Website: macys
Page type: customer-info-address
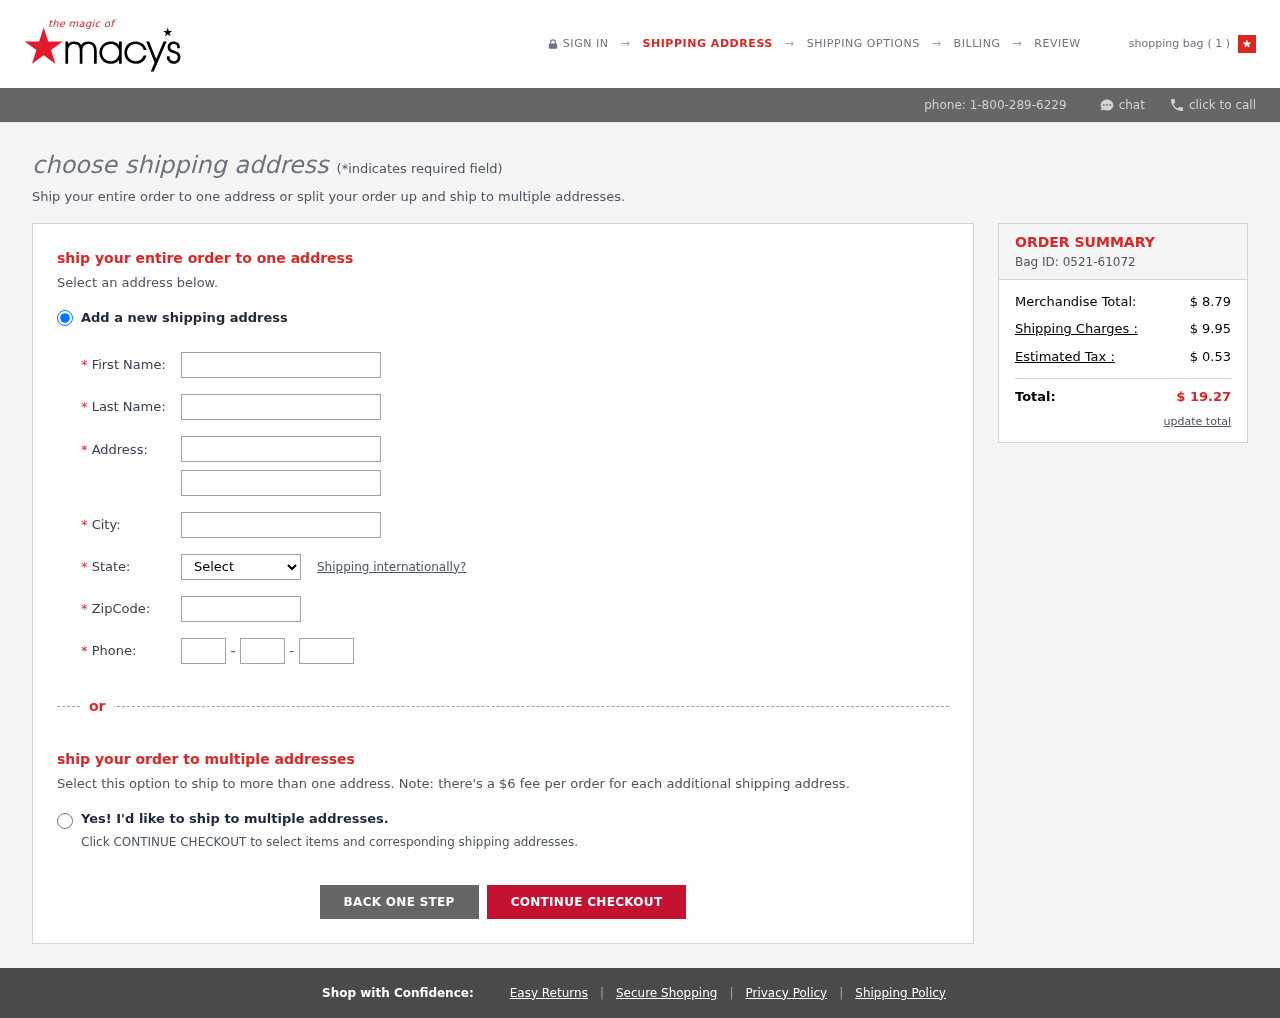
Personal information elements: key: PII_CITY
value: Coreyton
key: PII_FIRSTNAME
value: Michele
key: PII_LASTNAME
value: Hubbard
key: PII_PHONE_AREA
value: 930
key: PII_PHONE_PREFIX
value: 234
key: PII_PHONE_SUFFIX
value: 1174
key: PII_POSTCODE
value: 28887
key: PII_STATE_ABBR
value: ID
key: PII_STREET
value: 185 Reyes Keys
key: PII_STREET2
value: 752 Juarez Well Suite 881
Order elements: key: ORDER_NUM_ITEMS
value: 1
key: ORDER_ID
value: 0521-61072
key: ORDER_SUBTOTAL
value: $ 8.79
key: ORDER_SHIPPING_COST
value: $ 9.95
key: ORDER_TAX
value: $ 0.53
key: ORDER_TOTAL
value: $ 19.27